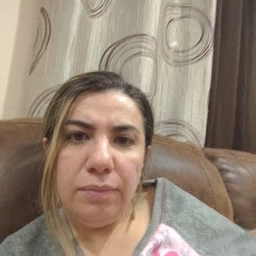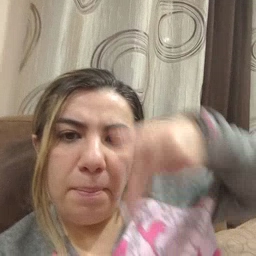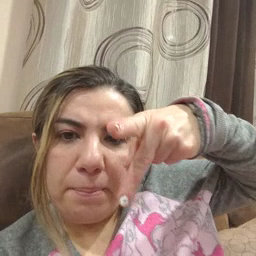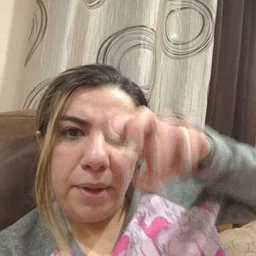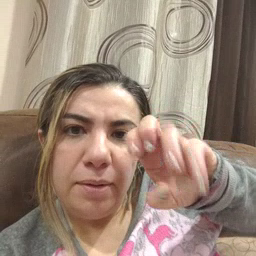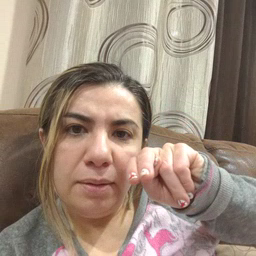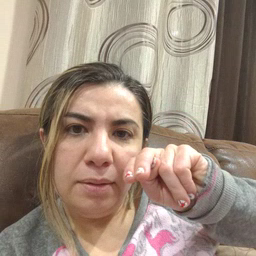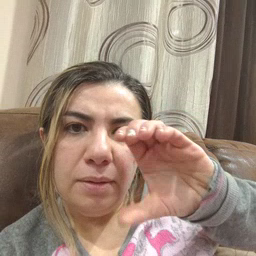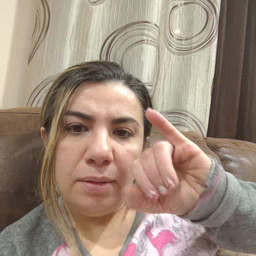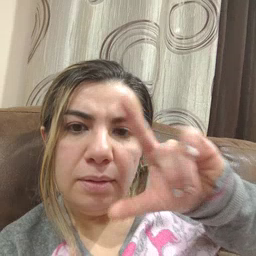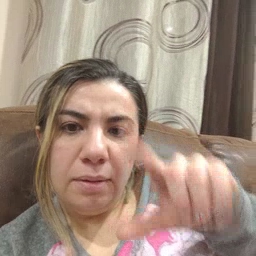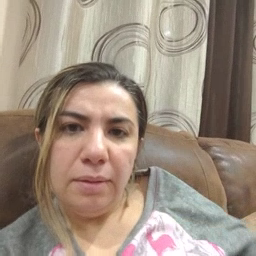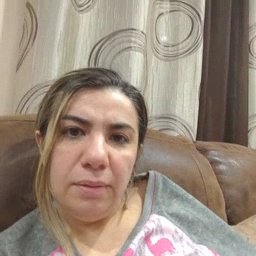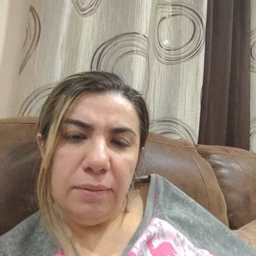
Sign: pencil